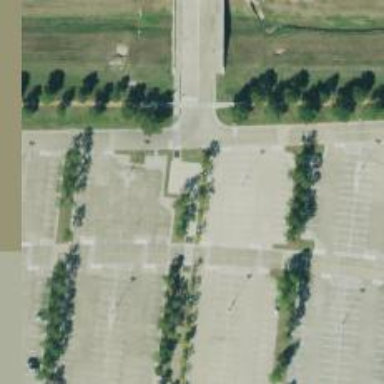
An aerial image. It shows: Footway.